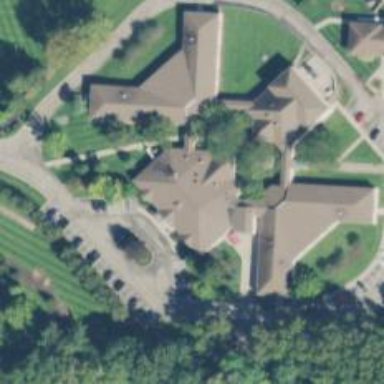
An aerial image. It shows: Healthcare facility identified as hospital.